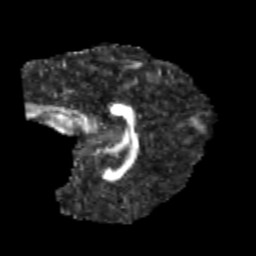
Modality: FA
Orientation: sagittal
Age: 11
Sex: female
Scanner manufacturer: siemens
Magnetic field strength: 3 T
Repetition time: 3.8 s
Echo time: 0.07 s